Interaction volume radius: 5 \u00c5
Interaction volume height: 15 \u00c5
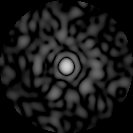
Disorder parameter: 0.797